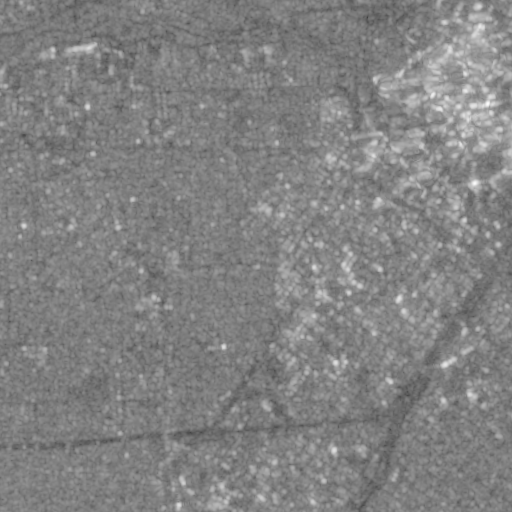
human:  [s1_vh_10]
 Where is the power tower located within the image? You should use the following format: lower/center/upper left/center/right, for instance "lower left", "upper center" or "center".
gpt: The power tower is located in the lower left of the image.
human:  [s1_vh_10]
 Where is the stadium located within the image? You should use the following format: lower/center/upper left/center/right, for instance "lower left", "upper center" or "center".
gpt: The stadium is located in the center right of the image.
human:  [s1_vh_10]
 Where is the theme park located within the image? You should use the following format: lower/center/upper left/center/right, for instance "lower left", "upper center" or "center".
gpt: The theme park is located in the upper right of the image.
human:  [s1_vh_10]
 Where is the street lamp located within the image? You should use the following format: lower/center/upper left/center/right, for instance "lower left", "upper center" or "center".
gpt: The street lamp is located in the center right of the image.
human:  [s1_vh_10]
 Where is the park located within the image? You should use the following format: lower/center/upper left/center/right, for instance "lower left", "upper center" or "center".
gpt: There is no park in the image.

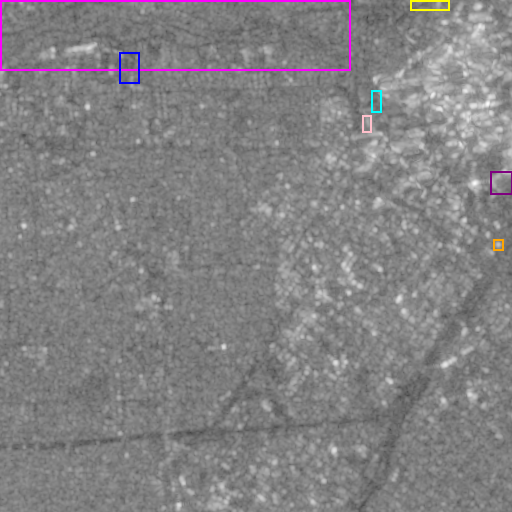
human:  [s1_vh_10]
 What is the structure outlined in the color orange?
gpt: The structure outlined in orange is a gas station.
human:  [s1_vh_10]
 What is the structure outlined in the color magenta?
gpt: The structure outlined in magenta is a park.
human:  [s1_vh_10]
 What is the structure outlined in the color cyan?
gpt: The structure outlined in cyan is a parking garage.
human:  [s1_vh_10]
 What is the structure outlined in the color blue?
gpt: The structure outlined in blue is a parking lot.
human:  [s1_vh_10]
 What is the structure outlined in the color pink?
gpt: The structure outlined in pink is a power substation.
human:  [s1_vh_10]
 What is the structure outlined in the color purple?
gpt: The structure outlined in purple is a stadium.
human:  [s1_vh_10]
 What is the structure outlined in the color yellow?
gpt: The structure outlined in yellow is a theme park.
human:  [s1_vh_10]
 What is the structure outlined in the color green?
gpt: There is no green outline.